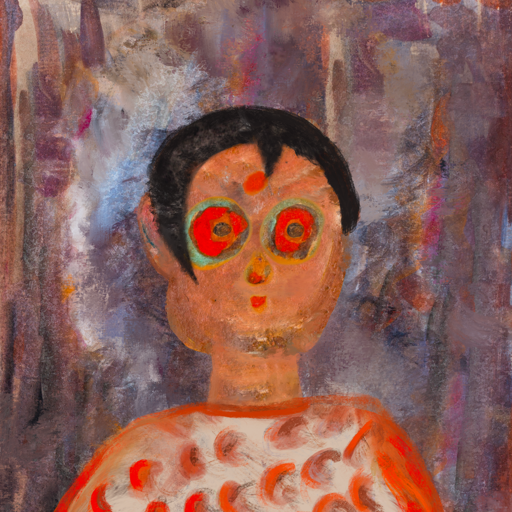
Background: Hypocrite, Head And Neck Front: Boggyland, Face Front: Sisters, Bust: Rupkatha, Hair Front: Roy_Bahadur, Head Accessory: Blank, Second Necklace: Blank, Necklace: Blank, Baby: Blank